Interaction volume radius: 10 \u00c5
Interaction volume height: 40 \u00c5
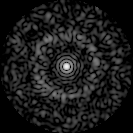
Disorder parameter: 0.8266